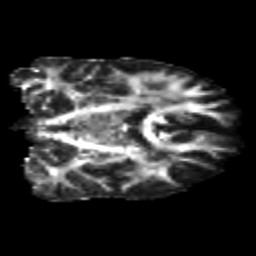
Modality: FA
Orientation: coronal
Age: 22
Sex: male
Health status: healthy
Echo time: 0.074 s